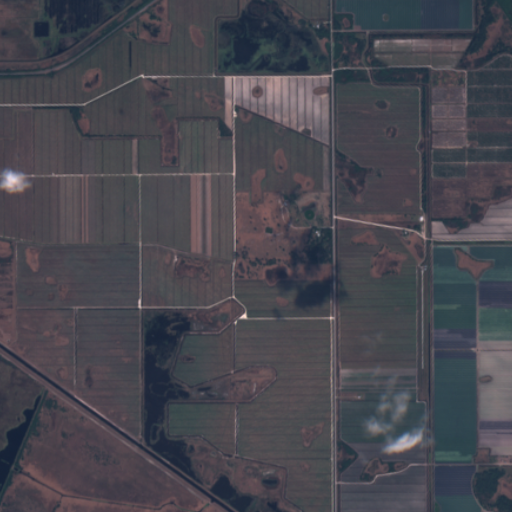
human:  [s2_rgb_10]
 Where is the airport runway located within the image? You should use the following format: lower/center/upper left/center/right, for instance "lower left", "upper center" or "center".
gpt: The airport runway is located in the lower right of the image.
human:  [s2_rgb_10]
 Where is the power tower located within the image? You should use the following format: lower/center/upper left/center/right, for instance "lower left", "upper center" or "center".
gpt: The power tower is located in the upper left of the image.
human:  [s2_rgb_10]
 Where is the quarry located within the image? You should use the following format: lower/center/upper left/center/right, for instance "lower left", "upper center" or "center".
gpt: There is no quarry in the image.